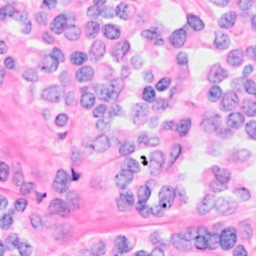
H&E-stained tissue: Breast